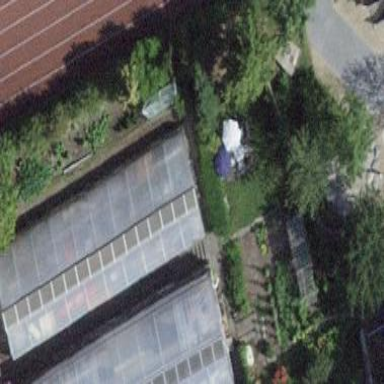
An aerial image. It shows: Greenhouse.